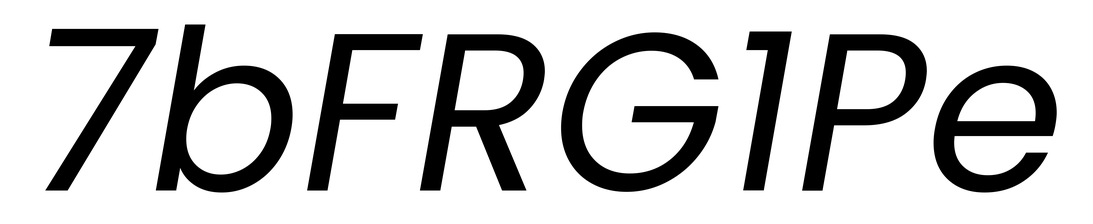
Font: Poppins-Italic